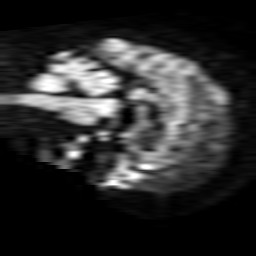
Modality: TRACE
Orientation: sagittal
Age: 83
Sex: female
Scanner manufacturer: philips
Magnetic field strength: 1.5 T
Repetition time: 4.802 s
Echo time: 0.07764 s